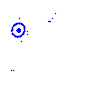
Particle: electron